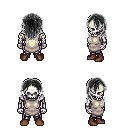
a pixel art fantasy rpg character, male body template, skeleton, white tunic, metal pants, gray long hairstyle, brown shoes, four views (front, back, left, right), 2x2 character sprite sheet, small pixel art, hard edges, no anti-aliasing